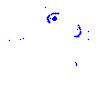
Particle: electron